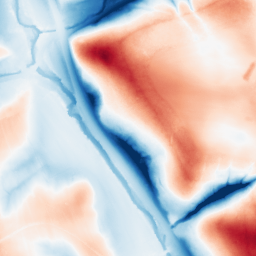
Category: trend_removal
Decomposition family: local_polynomial
Decomposition parameters: window_size: 101
degree: 3
Upsampling method: quintic
Upsampling parameters: scale: 2
Upsampling scale: 2